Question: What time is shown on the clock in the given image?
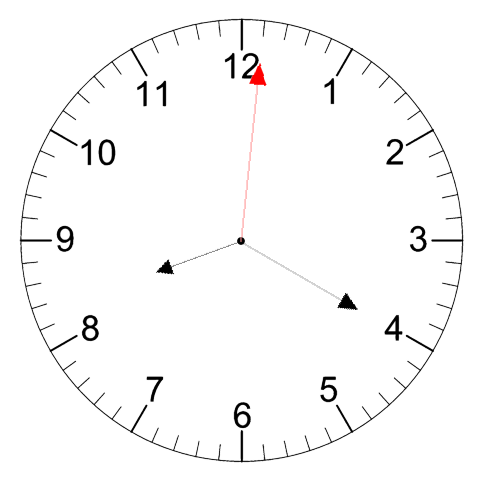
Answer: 08:20:01